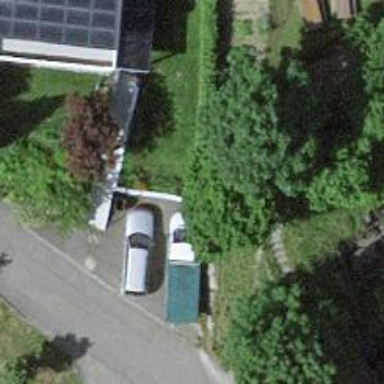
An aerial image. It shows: Parking entrance.